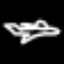
Label: airplane